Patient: sex M, age 47
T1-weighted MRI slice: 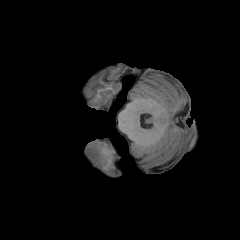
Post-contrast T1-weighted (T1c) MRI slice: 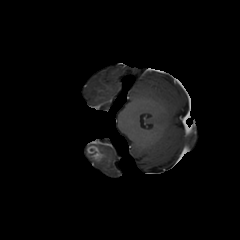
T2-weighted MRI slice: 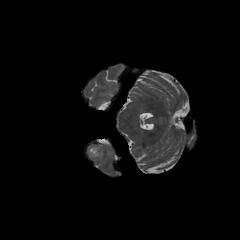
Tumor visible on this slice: yes
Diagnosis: Glioblastoma, IDH-wildtype
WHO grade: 4